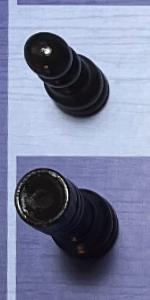
Label: Rook_Black